Field crop: maize
Growth stage: 2
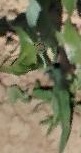
Species: maize